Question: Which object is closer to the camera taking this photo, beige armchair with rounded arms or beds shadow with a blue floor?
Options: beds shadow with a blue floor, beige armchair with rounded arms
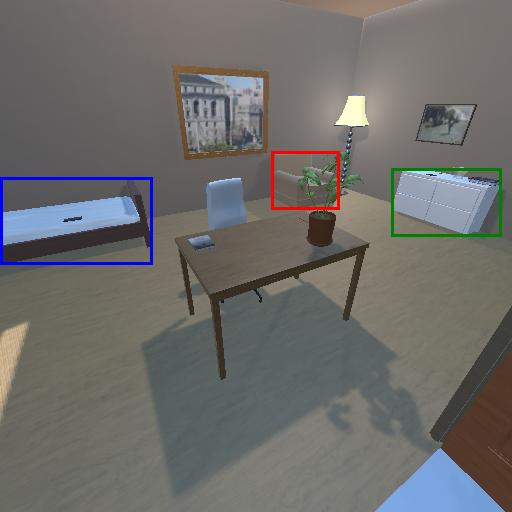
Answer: beds shadow with a blue floor